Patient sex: M
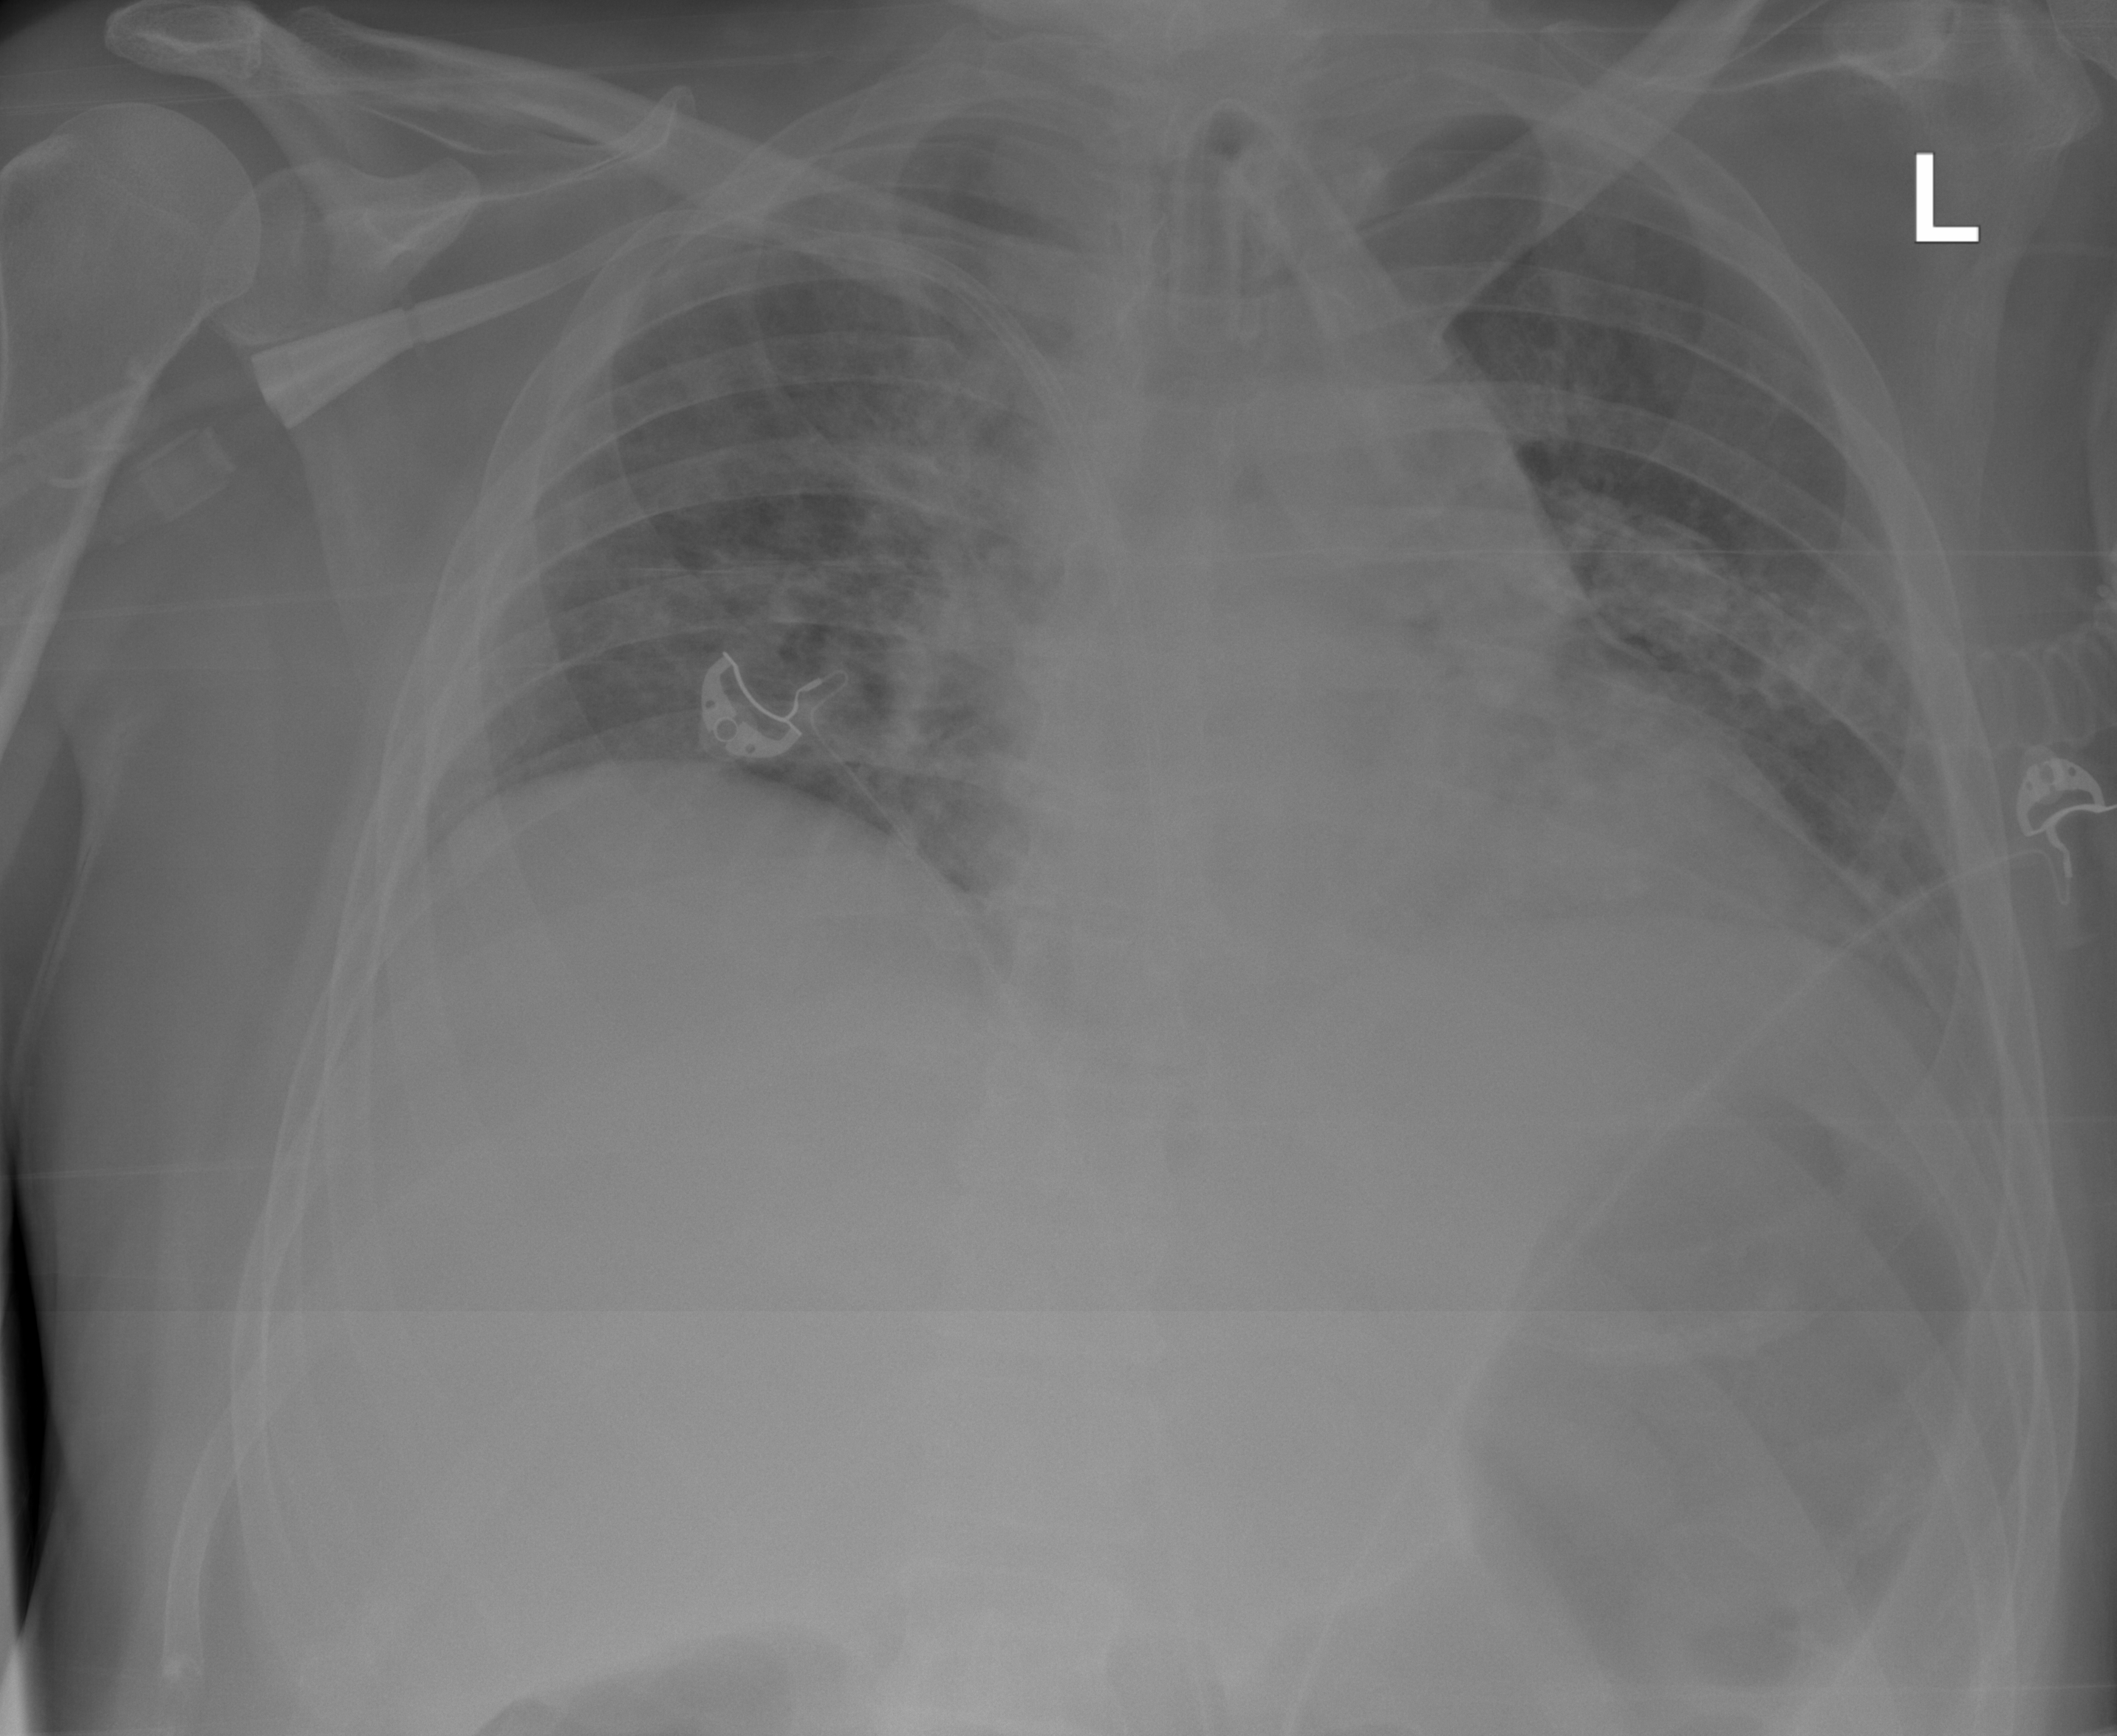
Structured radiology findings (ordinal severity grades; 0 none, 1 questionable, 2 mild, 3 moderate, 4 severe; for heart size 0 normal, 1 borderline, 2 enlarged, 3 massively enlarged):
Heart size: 0
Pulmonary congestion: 0
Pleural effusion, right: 0
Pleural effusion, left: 0
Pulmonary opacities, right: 2
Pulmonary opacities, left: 2
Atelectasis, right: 0
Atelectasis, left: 0